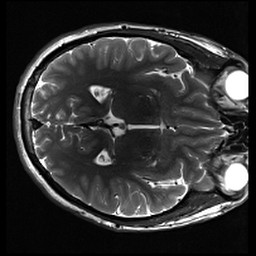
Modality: inplaneT2
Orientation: axial